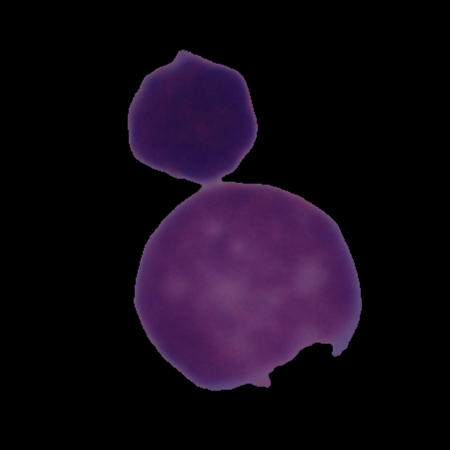
Label: cancer